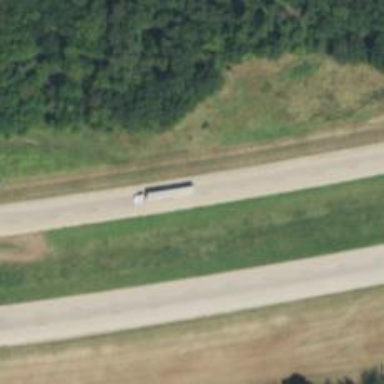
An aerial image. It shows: This image shows trunk highway that functions as expressway.